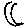
Label: moon